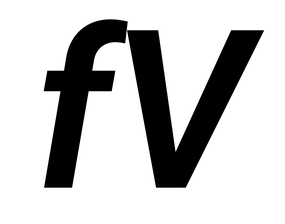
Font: Roboto-Italic_SemiBold_Italic